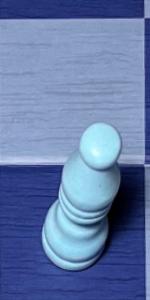
Label: Bishop_White